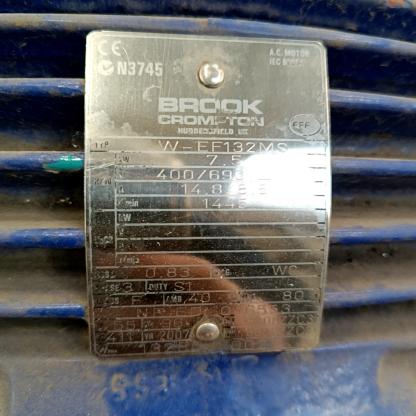
Klasa: tabliczka-znamionowa